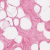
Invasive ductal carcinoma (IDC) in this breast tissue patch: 0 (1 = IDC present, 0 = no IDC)